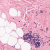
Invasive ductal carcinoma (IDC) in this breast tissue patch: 0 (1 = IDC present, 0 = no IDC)